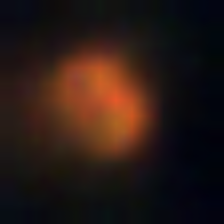
Taxon: NanoPlankton
Group: Other